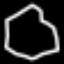
Label: octagon